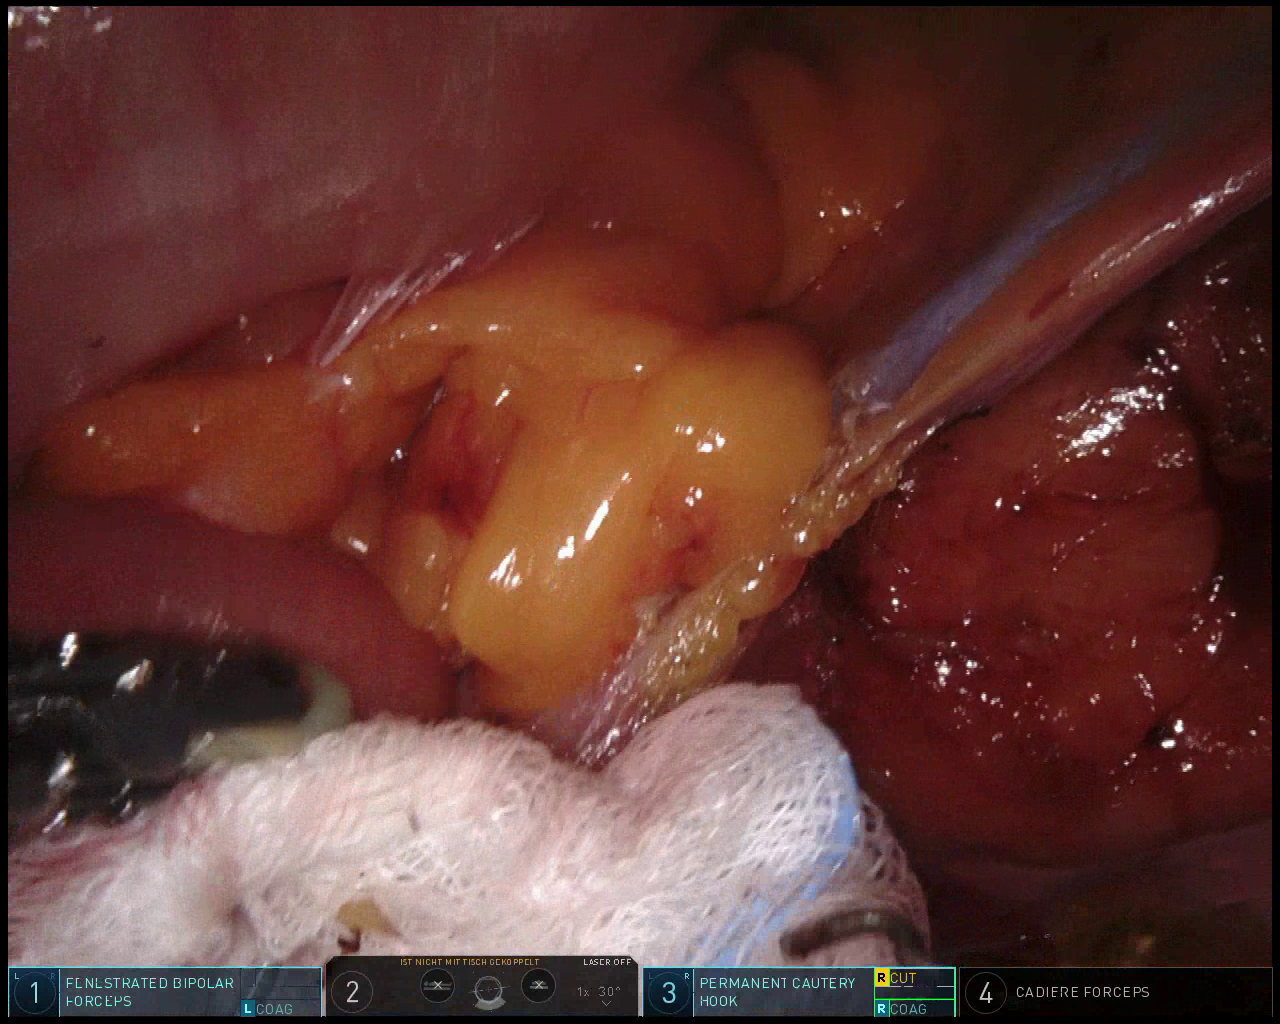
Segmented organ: small_intestine
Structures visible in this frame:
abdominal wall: no
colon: yes
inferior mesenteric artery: no
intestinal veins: yes
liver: no
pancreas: no
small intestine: yes
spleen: no
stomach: no
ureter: no
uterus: no
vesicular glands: no